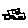
Label: car